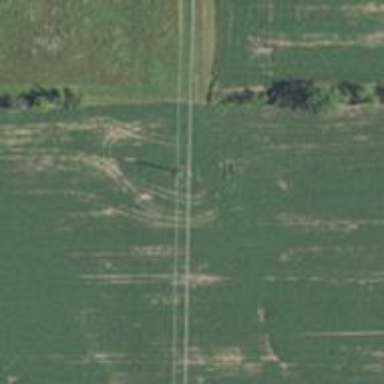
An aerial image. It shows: Power pole.